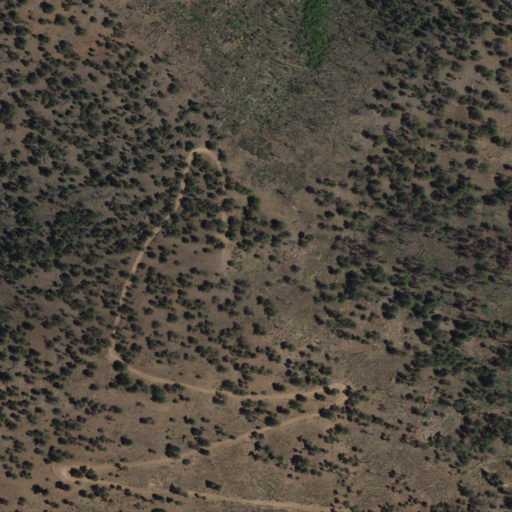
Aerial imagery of mountain in New Mexico named Mount Sedgwick containing evergreen forest, grassland, and shrub